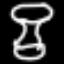
Label: hourglass